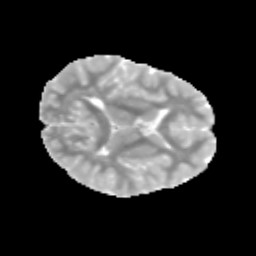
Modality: MD
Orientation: axial
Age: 10
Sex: male
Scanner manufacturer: siemens
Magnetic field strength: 3 T
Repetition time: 3.8 s
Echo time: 0.07 s